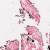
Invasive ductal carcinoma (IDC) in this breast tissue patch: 0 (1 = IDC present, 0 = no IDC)